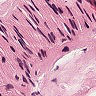
Metastatic tissue present: no